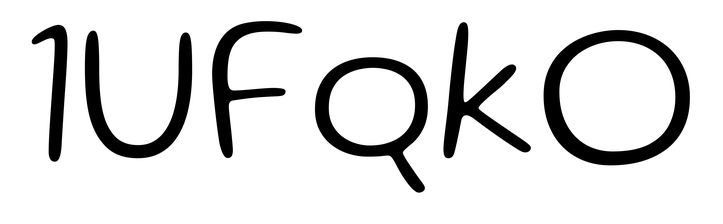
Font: Gluten_ExtraLight